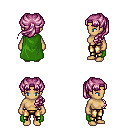
a pixel art fantasy rpg character, female body template, human, tanned skin, green cape, gold greaves, pink princess hairstyle, four views (front, back, left, right), 2x2 character sprite sheet, small pixel art, hard edges, no anti-aliasing